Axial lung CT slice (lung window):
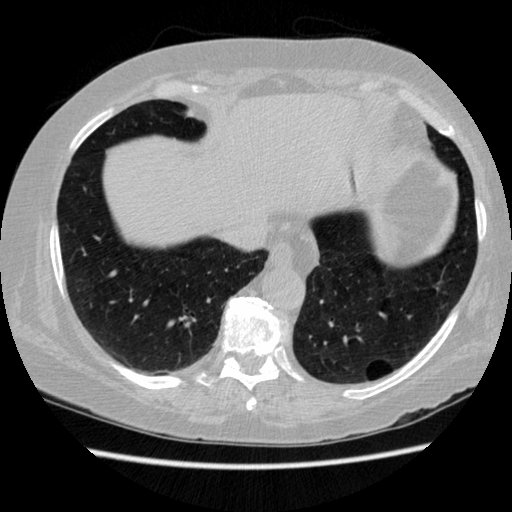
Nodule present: no